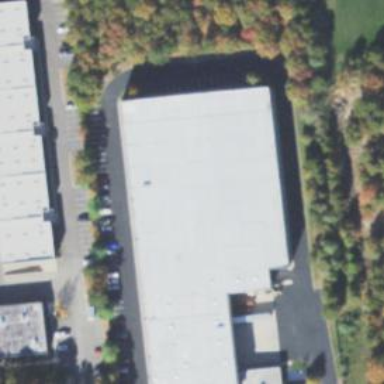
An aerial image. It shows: Commercial building.